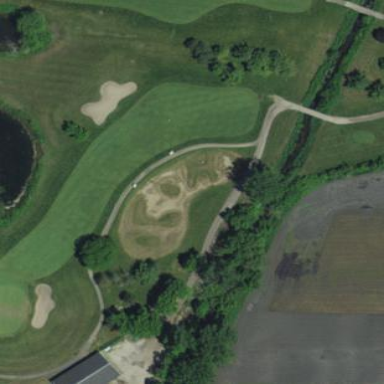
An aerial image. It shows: Golf bunker filled with natural sand.